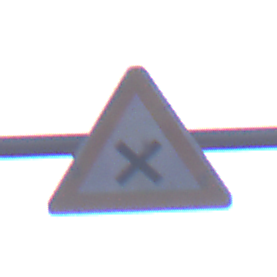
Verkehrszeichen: KreuzungOderEinmuendung
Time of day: SunriseSunset
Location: Outdoor (Nature)
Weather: Clear
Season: NotSpecified
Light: Natural